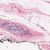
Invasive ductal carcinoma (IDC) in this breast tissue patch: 0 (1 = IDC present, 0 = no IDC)